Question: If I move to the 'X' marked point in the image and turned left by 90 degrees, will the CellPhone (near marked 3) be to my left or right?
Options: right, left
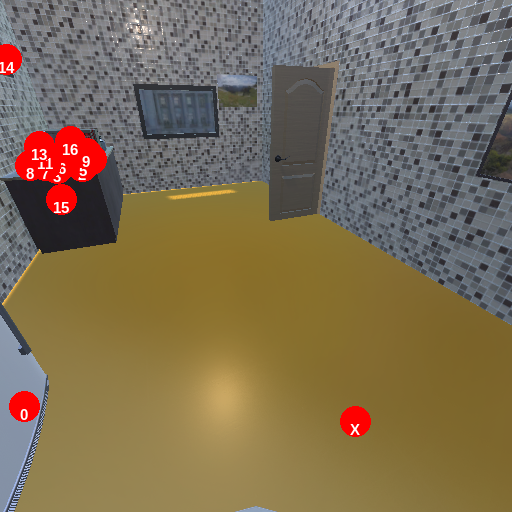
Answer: right